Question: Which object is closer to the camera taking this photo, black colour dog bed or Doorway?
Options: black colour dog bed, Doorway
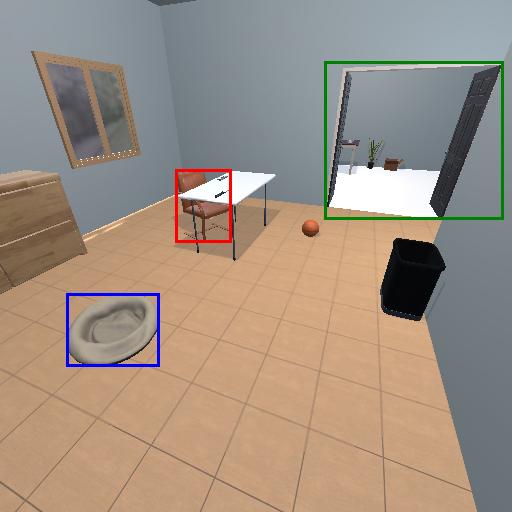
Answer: black colour dog bed